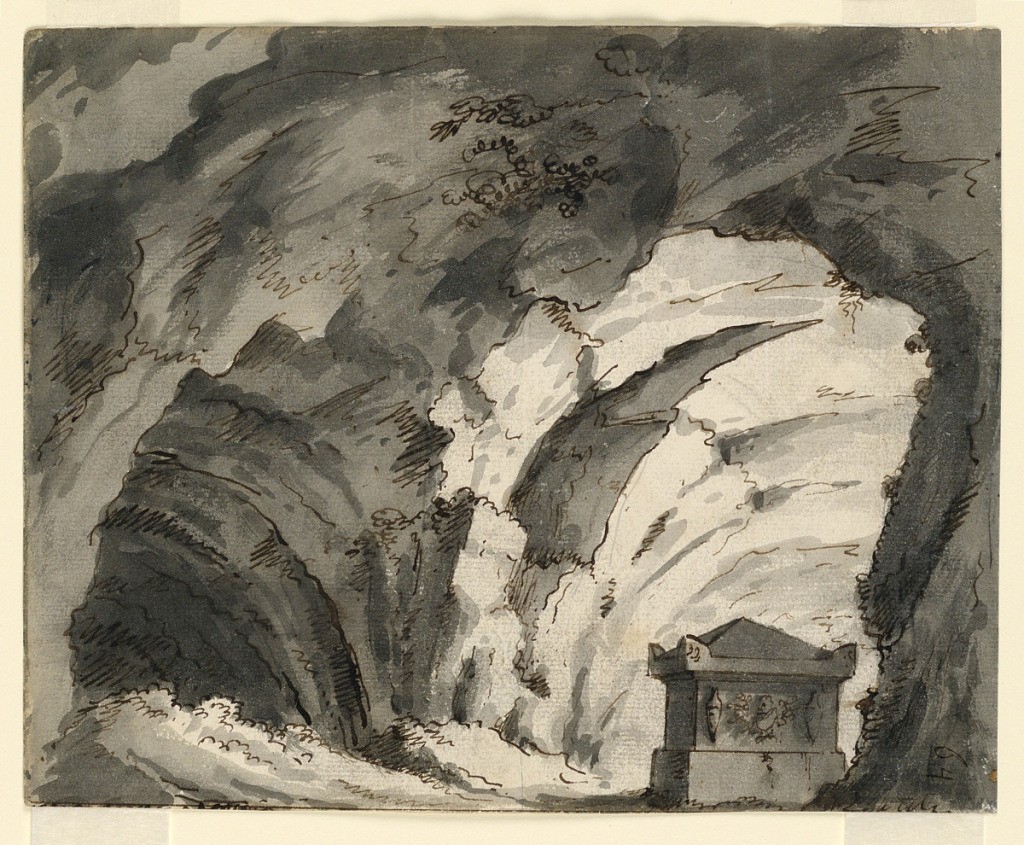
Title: Stage Design, Tomb in a Cave
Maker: Romolo Achille Liverani, Italian, 1809 - 1872
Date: early 19th century
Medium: Pen and sepia ink, brush and wash on paper
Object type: Drawing
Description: Horizontal rectangle. Cave with antique tomb at right.